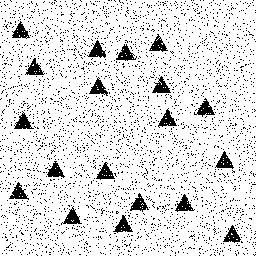
Squares: 0
Triangles: 19
Stars: 0
Total shapes: 19